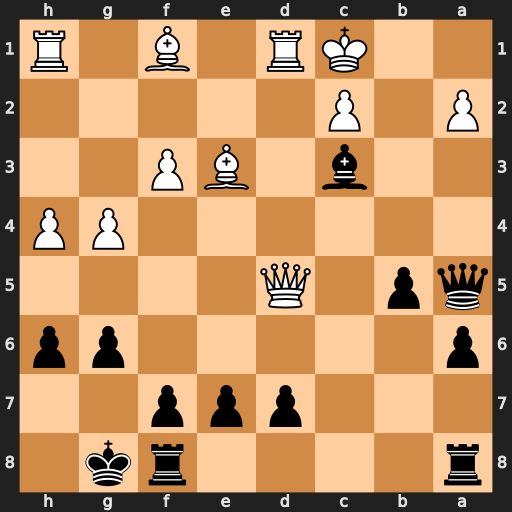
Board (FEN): r4rk1/3ppp2/p5pp/qp1Q4/6PP/2b1BP2/P1P5/2KR1B1R
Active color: b
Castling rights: -
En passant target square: -
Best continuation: Qa3+ Kb1 Qb2#